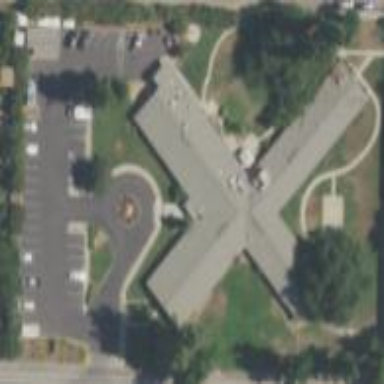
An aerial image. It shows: Nursing home.